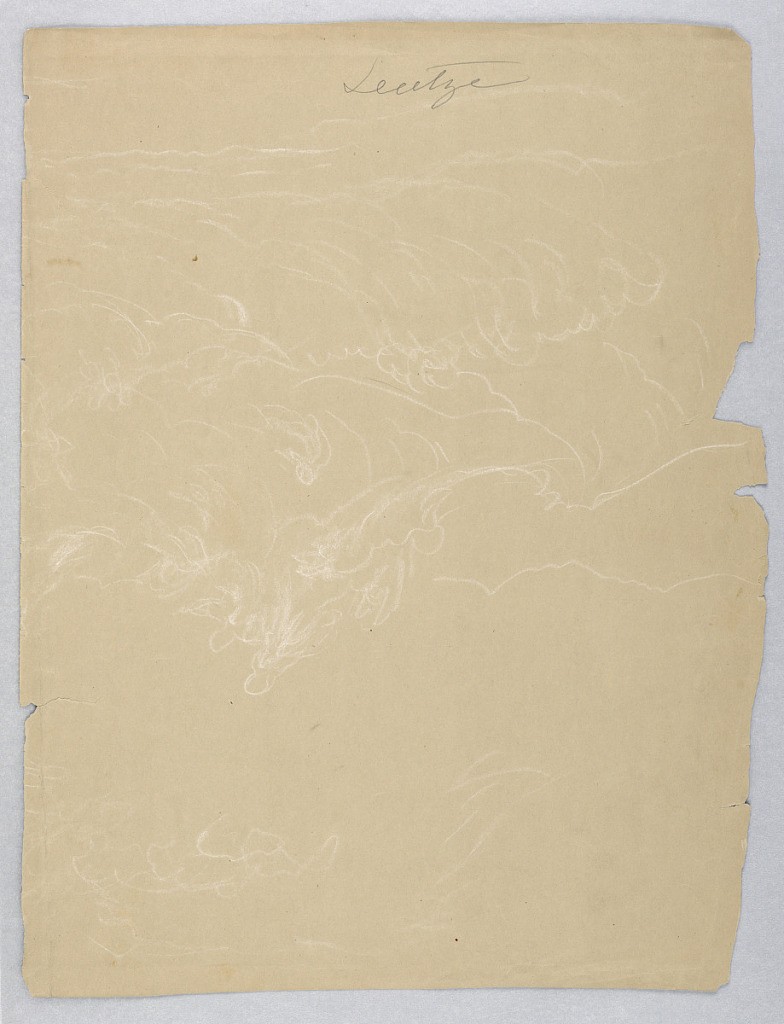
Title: Clouds
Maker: Daniel Huntington, American, 1816–1906
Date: ca. 1840
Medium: White chalk Support: Gray wove paper
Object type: Drawing
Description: Horizontal rectangle. Perhaps stylized waves on seafoam, all across the paper.